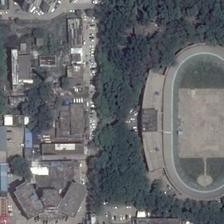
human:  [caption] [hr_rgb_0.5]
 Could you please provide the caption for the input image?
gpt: a playground surrounded by many green trees is next to some buildings and trees .

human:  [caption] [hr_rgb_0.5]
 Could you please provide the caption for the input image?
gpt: an oval stadium encircled by dense plants stands beside a community .

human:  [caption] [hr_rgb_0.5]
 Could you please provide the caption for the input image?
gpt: an oval playground and many dark green trees surrounded .

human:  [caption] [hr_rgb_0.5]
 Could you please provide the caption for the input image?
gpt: a playground surrounded by many green trees is next to a piece of buildings .

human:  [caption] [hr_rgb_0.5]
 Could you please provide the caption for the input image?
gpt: a playground is surrounded by many green trees with many houses next to them .